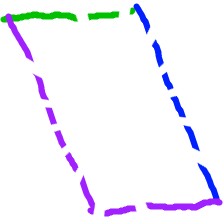
Shape: parallelogram